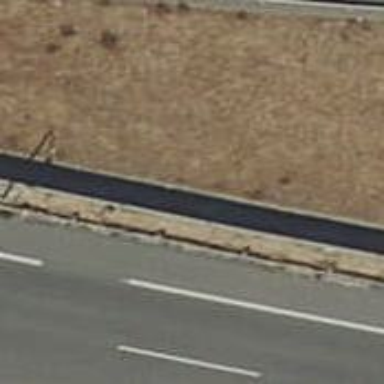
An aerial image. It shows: Guard rail.